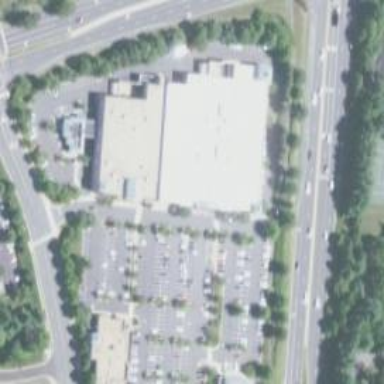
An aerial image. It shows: Retail building.